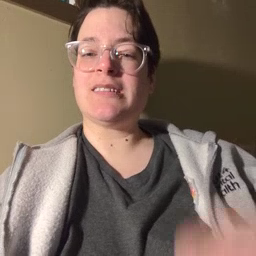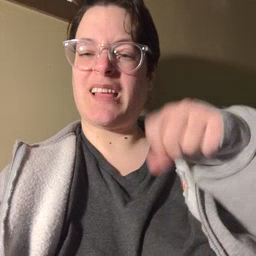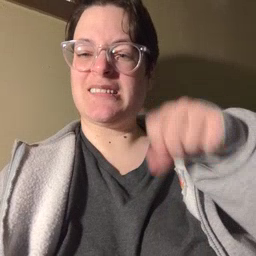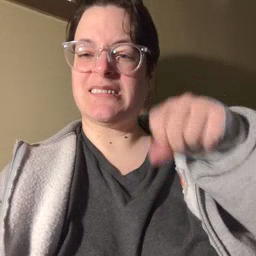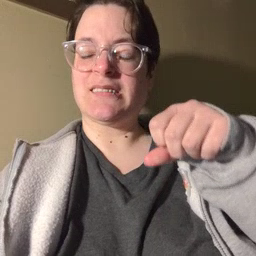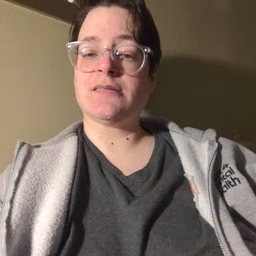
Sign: yes